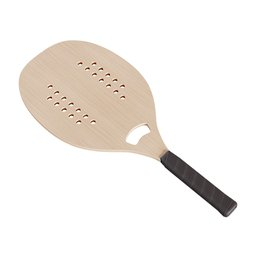
Label: tools